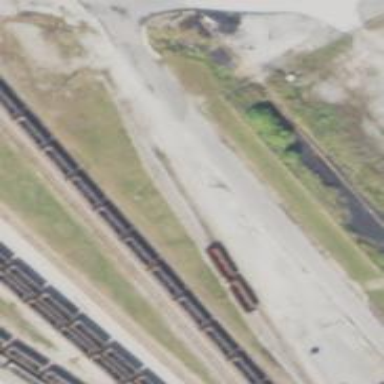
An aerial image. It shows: Railway siding with rails.